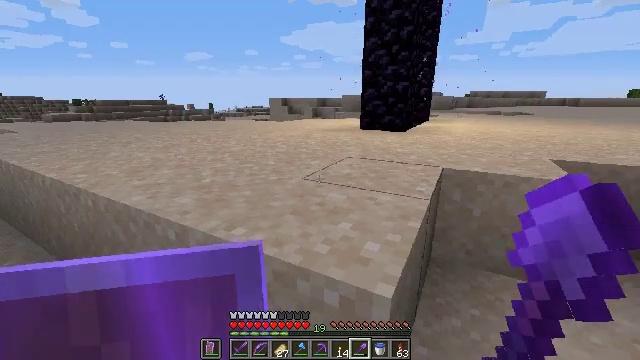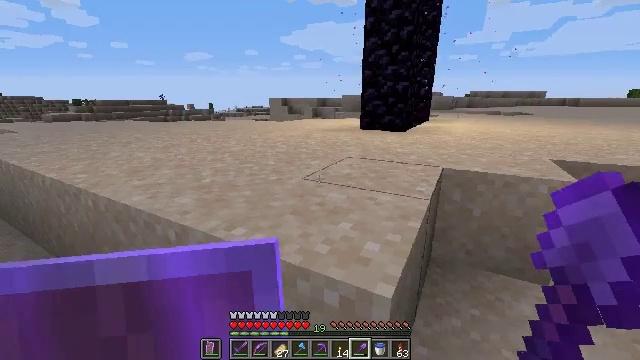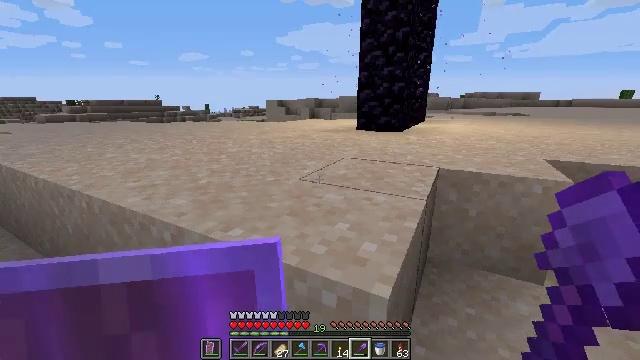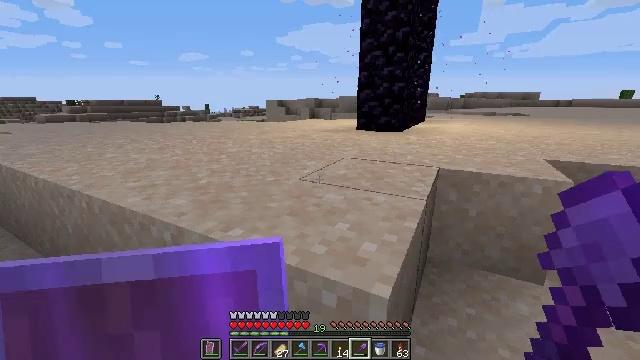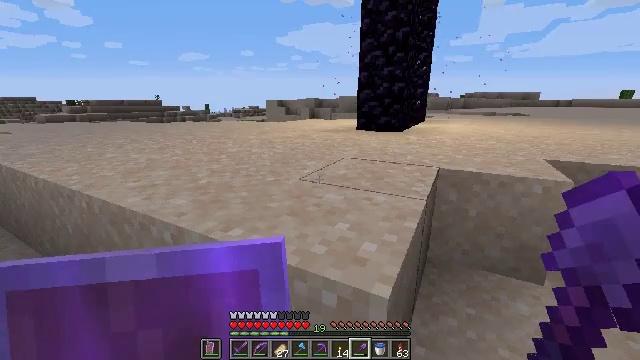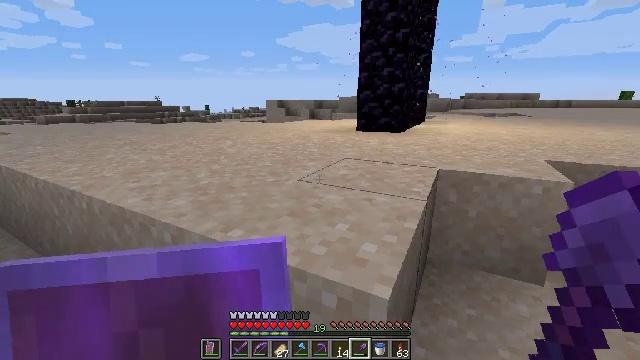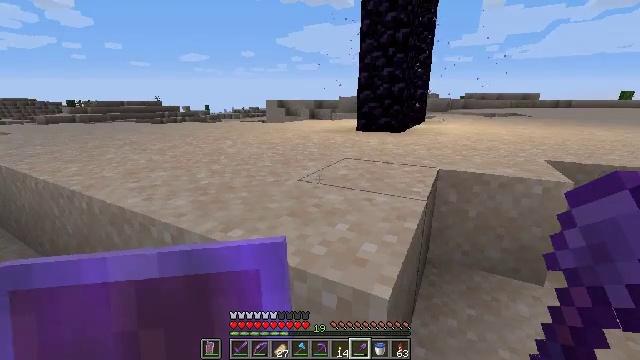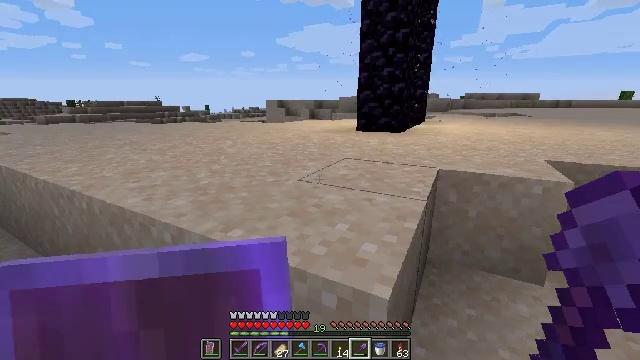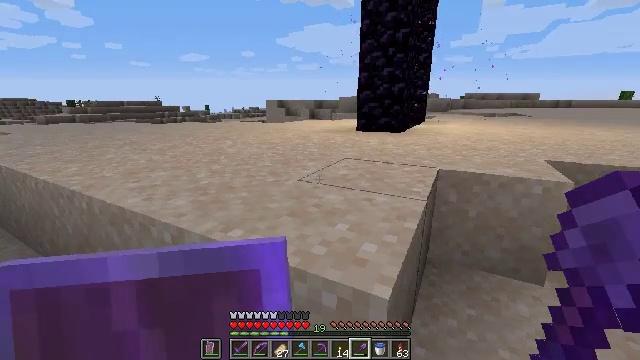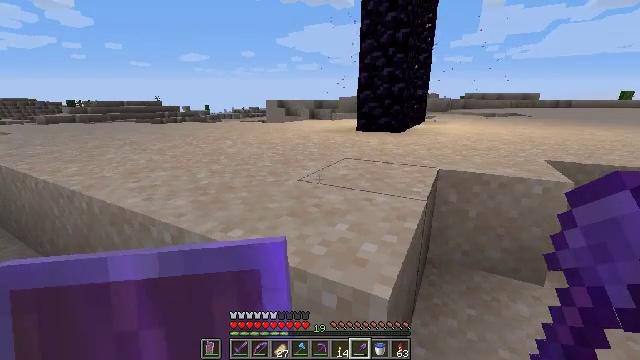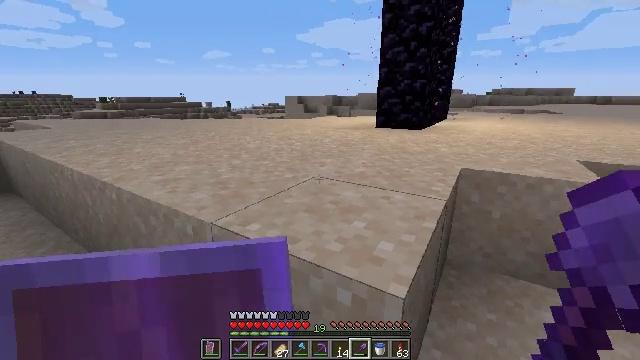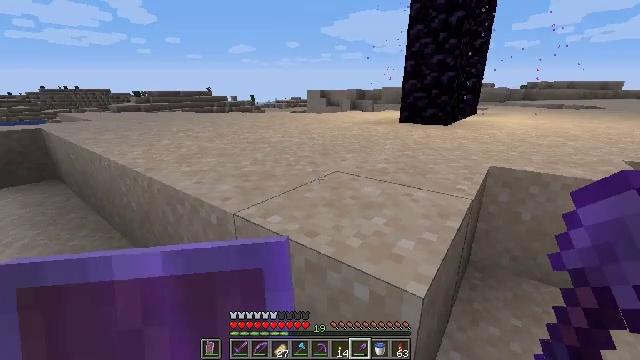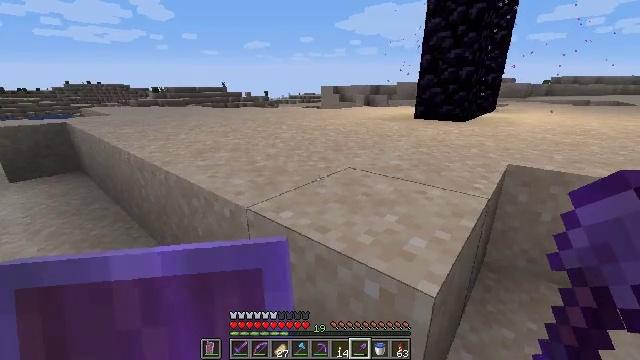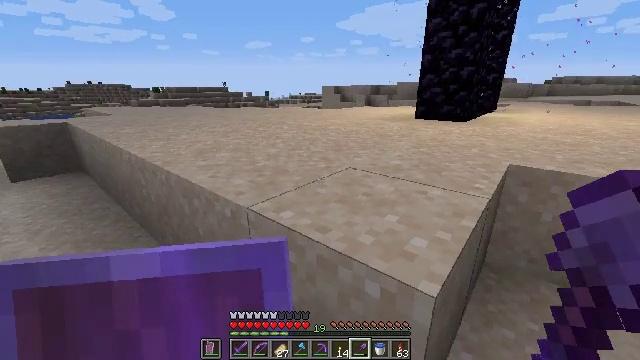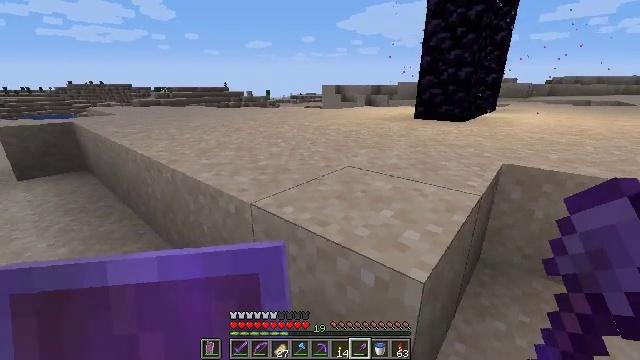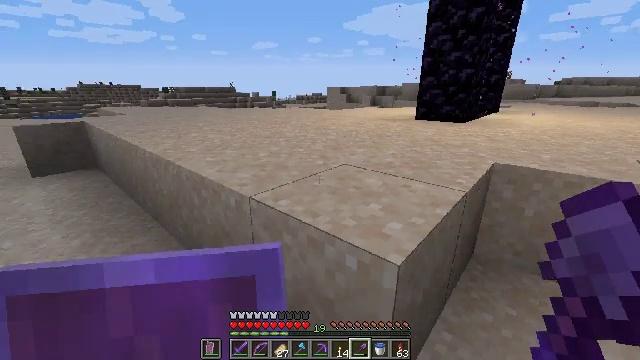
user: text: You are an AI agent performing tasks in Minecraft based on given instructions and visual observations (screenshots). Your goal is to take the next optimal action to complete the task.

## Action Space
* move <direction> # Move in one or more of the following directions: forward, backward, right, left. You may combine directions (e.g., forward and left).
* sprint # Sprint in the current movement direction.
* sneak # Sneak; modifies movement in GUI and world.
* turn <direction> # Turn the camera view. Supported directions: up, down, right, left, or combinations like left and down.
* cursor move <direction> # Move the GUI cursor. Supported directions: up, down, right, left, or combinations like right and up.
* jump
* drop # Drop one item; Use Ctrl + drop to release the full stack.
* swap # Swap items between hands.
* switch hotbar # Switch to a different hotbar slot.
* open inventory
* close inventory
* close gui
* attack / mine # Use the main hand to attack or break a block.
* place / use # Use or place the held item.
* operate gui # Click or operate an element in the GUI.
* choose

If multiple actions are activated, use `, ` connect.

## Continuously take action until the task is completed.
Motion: motion action
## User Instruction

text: Gather sand from the desert.
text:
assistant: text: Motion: no_op
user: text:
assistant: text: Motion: no_op
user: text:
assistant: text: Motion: no_op
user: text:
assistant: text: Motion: no_op
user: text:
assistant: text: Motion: no_op
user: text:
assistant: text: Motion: no_op
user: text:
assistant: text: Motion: no_op
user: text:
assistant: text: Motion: no_op
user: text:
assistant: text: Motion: no_op
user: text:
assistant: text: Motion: turn left
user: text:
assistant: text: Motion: turn left and down
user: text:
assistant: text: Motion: turn left
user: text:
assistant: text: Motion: no_op
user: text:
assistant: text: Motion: move back
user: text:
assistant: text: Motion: move back and move right, turn left
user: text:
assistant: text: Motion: move back and move right, turn left
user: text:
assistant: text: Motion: move back and move right, turn left
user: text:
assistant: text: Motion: move back and move right, turn left
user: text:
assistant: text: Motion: move back and move right, turn left
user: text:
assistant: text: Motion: move back and move right, turn left
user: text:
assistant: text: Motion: move back and move right, turn left
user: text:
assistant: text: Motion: move right, turn left
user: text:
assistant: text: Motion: move right, turn left
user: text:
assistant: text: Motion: turn left
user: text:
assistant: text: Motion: turn left
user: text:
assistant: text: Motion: no_op
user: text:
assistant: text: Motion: no_op
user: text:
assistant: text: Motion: no_op
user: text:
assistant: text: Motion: no_op
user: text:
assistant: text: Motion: no_op